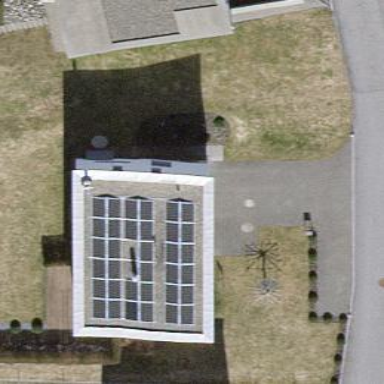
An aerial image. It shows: Simple and straightforward house.